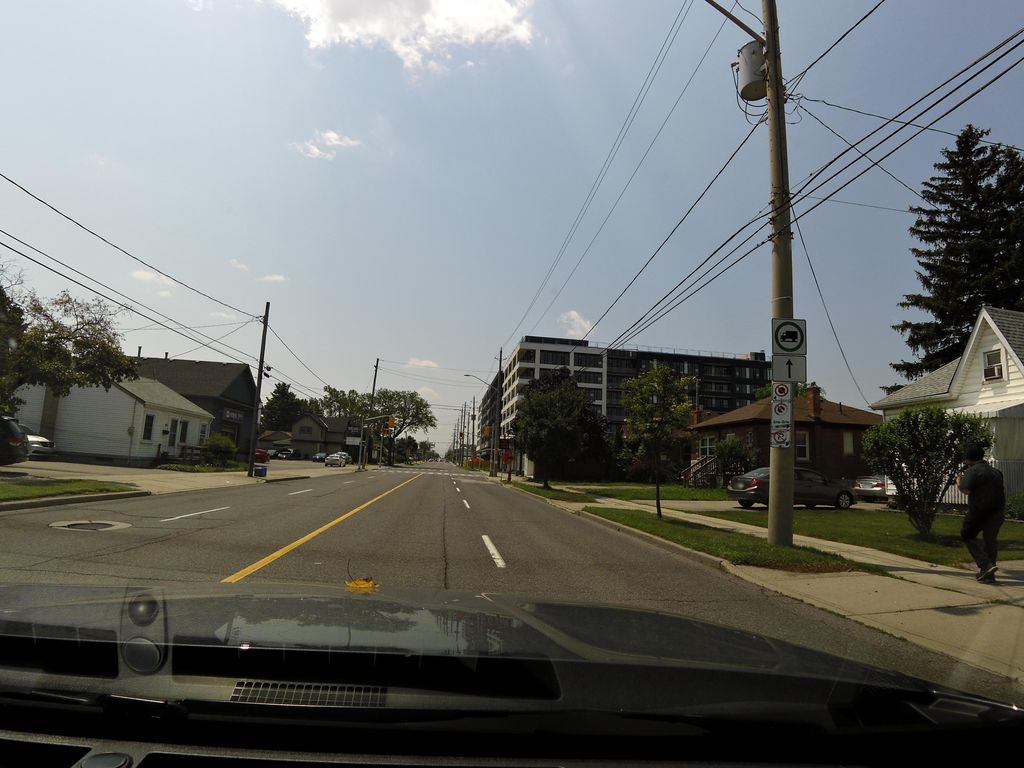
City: hamilton